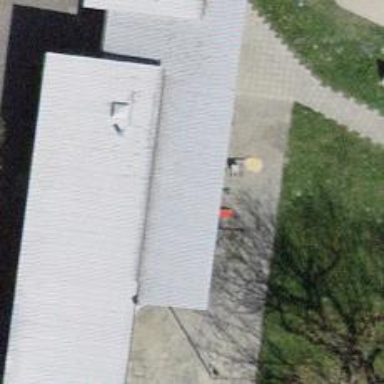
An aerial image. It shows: Café.